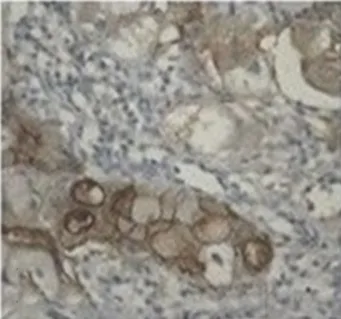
Postoperative pathological results of the lesions. (B) CA-125 expression in ovarian clear cell carcinoma (immunohistochemical staining; magnification, x400).
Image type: pathology (immunostaining)